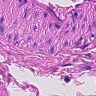
Metastatic tissue present: no